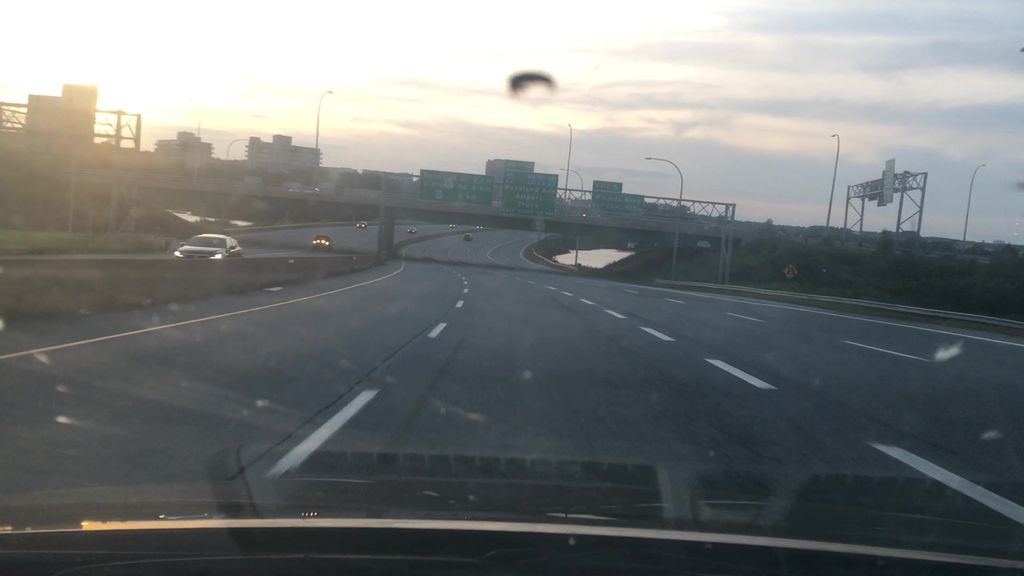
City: halifax